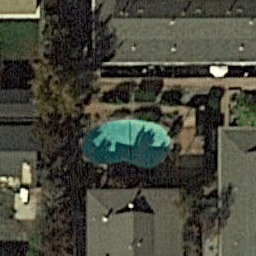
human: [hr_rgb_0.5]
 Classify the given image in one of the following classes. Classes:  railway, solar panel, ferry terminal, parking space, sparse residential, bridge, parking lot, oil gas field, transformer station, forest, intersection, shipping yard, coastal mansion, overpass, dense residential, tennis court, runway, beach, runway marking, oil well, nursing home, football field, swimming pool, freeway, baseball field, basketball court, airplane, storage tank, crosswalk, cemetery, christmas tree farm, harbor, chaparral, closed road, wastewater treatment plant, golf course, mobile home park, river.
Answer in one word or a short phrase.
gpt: swimming pool